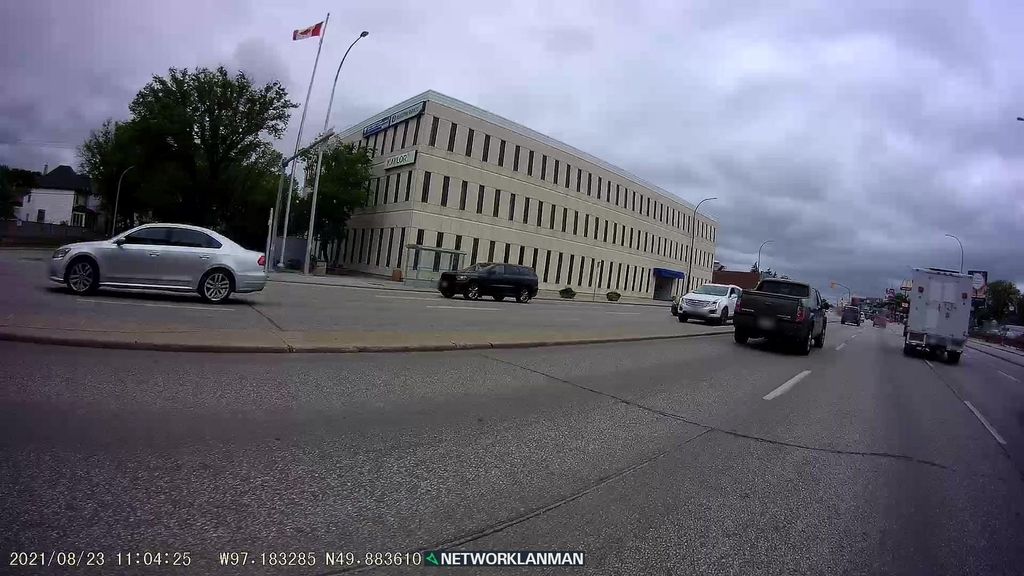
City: winnipeg